Field crop: maize
Growth stage: 2
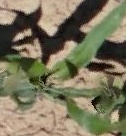
Species: maize